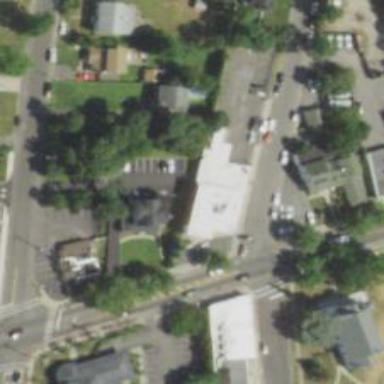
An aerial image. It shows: Post office.